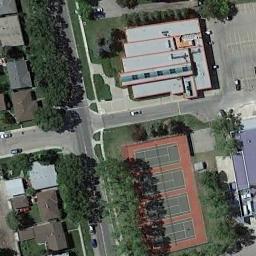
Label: tennis_court